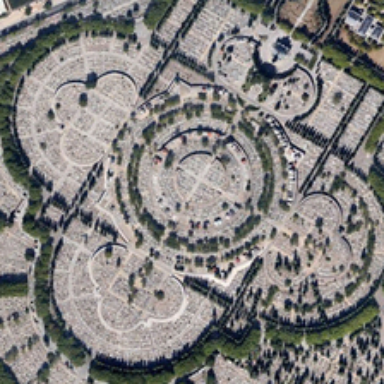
Many green trees are scattered around a square .